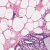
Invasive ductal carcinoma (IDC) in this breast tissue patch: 1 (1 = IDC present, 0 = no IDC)